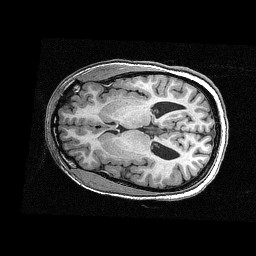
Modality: T1w
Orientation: axial
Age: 27
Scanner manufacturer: siemens
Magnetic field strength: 3 T
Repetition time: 2.3 s
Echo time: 0.00336 s